Field crop: maize
Growth stage: 2
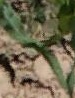
Species: maize